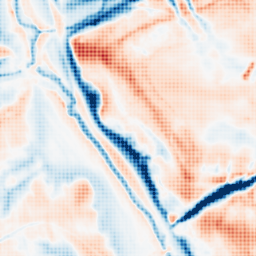
Category: multiscale
Decomposition family: dog
Decomposition parameters: sigma_low: 1
sigma_high: 10
Upsampling method: sinc_hamming
Upsampling parameters: scale: 4
kernel_size: 4
Upsampling scale: 4